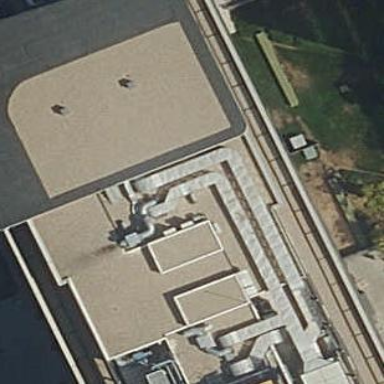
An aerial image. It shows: Office building.